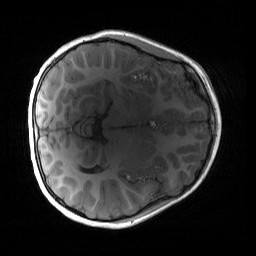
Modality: T1w
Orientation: axial
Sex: male
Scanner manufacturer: siemens
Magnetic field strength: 3 T
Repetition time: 1.9 s
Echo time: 0.00243 s